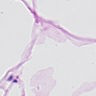
Metastatic tissue present: no